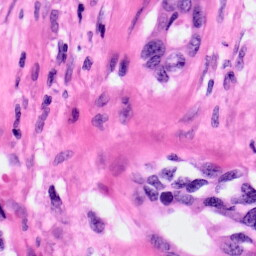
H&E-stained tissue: Pancreatic